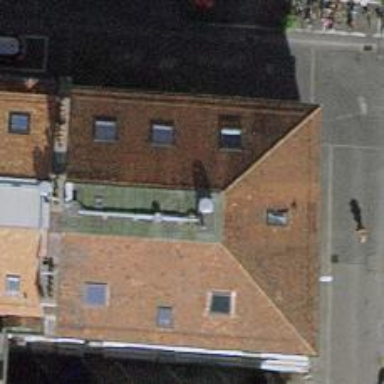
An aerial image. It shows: Cafe.